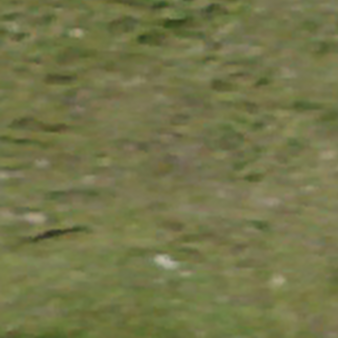
Label: other